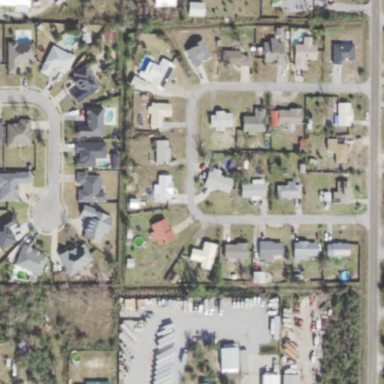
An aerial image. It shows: Residential area composed of single-family homes.